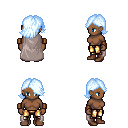
a pixel art fantasy rpg character, female body template, human, dark skin, gray cape, gold greaves, white cyan swoop hairstyle, leather bracers, brown shoes, four views (front, back, left, right), 2x2 character sprite sheet, small pixel art, hard edges, no anti-aliasing